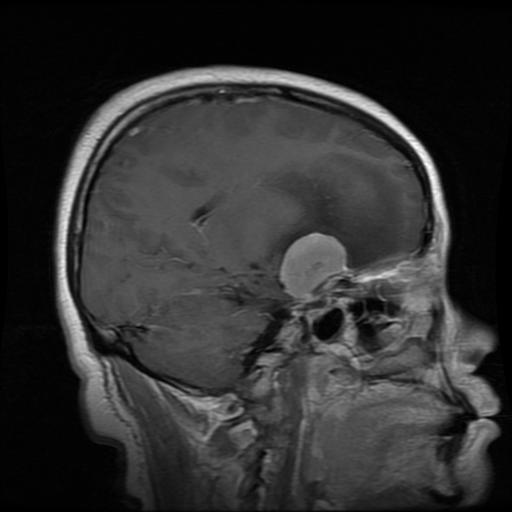
Label: meningioma